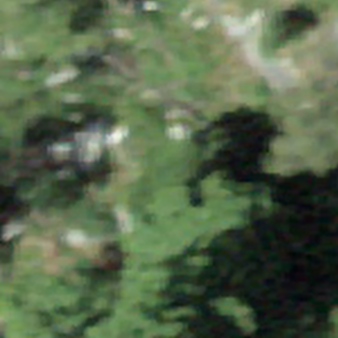
Label: other